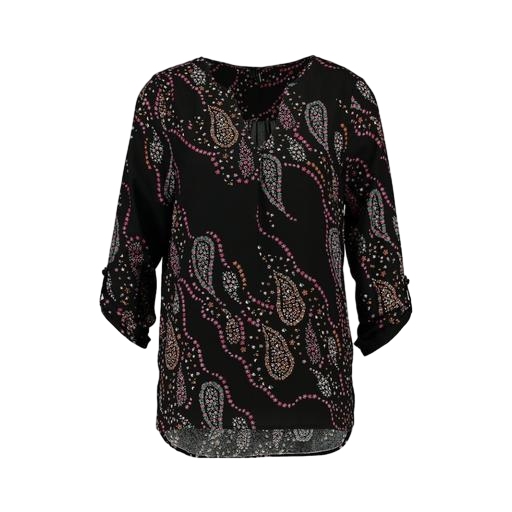
black petite printed high-low top only macy, black petite printed ruched-sleeve top only macy, black petite printed top only macy, white background